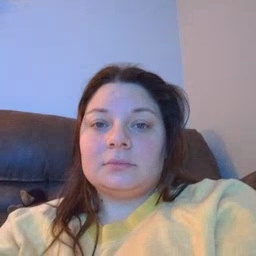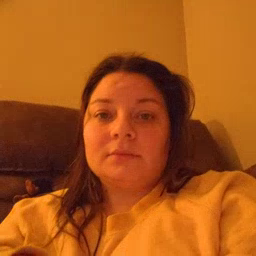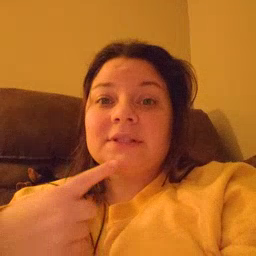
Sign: say